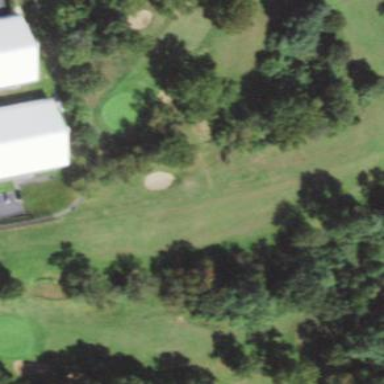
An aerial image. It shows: Grassy area designated as golf fairway.